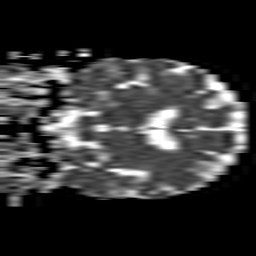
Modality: ADC
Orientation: coronal
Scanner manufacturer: philips
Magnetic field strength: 1.5 T
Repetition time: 3.403 s
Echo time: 0.06922 s